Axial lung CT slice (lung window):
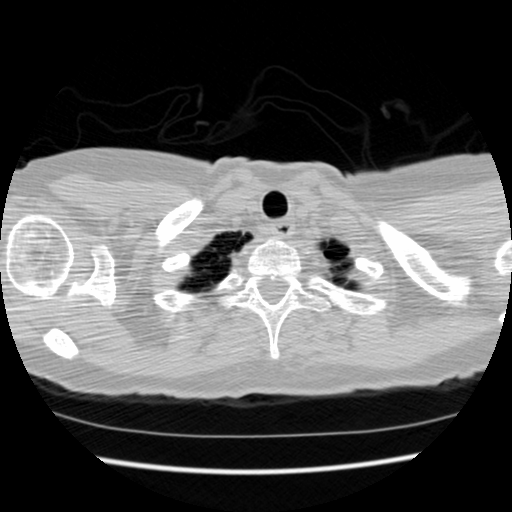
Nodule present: no